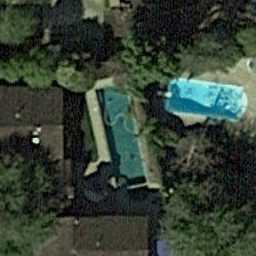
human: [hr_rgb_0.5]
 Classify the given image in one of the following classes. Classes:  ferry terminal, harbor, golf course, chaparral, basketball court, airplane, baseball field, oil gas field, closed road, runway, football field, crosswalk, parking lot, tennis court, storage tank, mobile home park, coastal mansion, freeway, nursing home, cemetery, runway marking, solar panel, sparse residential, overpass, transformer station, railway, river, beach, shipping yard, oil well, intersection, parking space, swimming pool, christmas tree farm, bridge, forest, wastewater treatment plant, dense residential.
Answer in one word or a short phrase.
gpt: swimming pool